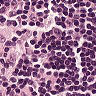
Metastatic tissue present: no